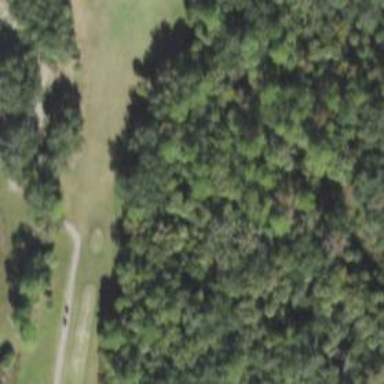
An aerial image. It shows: Rough grassy area used for golf.